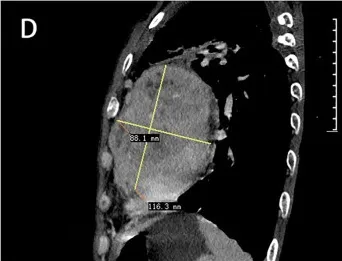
Diagnostic imaging. Chest CT scan mediastinal window (C, D) with contrast enhancement showed that the heart shadow had increased. A round, soft-tissue mass was observed at the left edge of the Cardiac margin. Multiple lymph node shadows were observed at the left hilum of the lung and mediastinum.
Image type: radiology (ct)